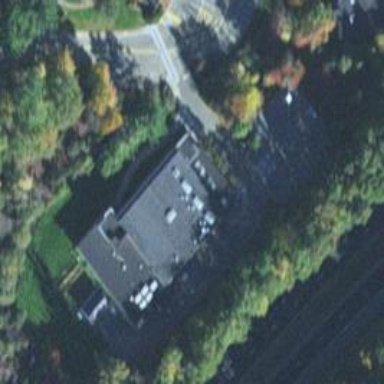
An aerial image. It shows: University building with black asphalt roof.